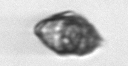
Label: Kryptoperidinium_triquetrum